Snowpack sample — Loveland Pass, Silver Plume, Colorado, USA (12/14/25, 10:50 AM MST)
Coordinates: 39.664, -105.882
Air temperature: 36 °F
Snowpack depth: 67 cm
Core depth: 20 cm
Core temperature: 46.4 °F
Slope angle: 6°, slope face: 326°
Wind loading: low
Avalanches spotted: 0
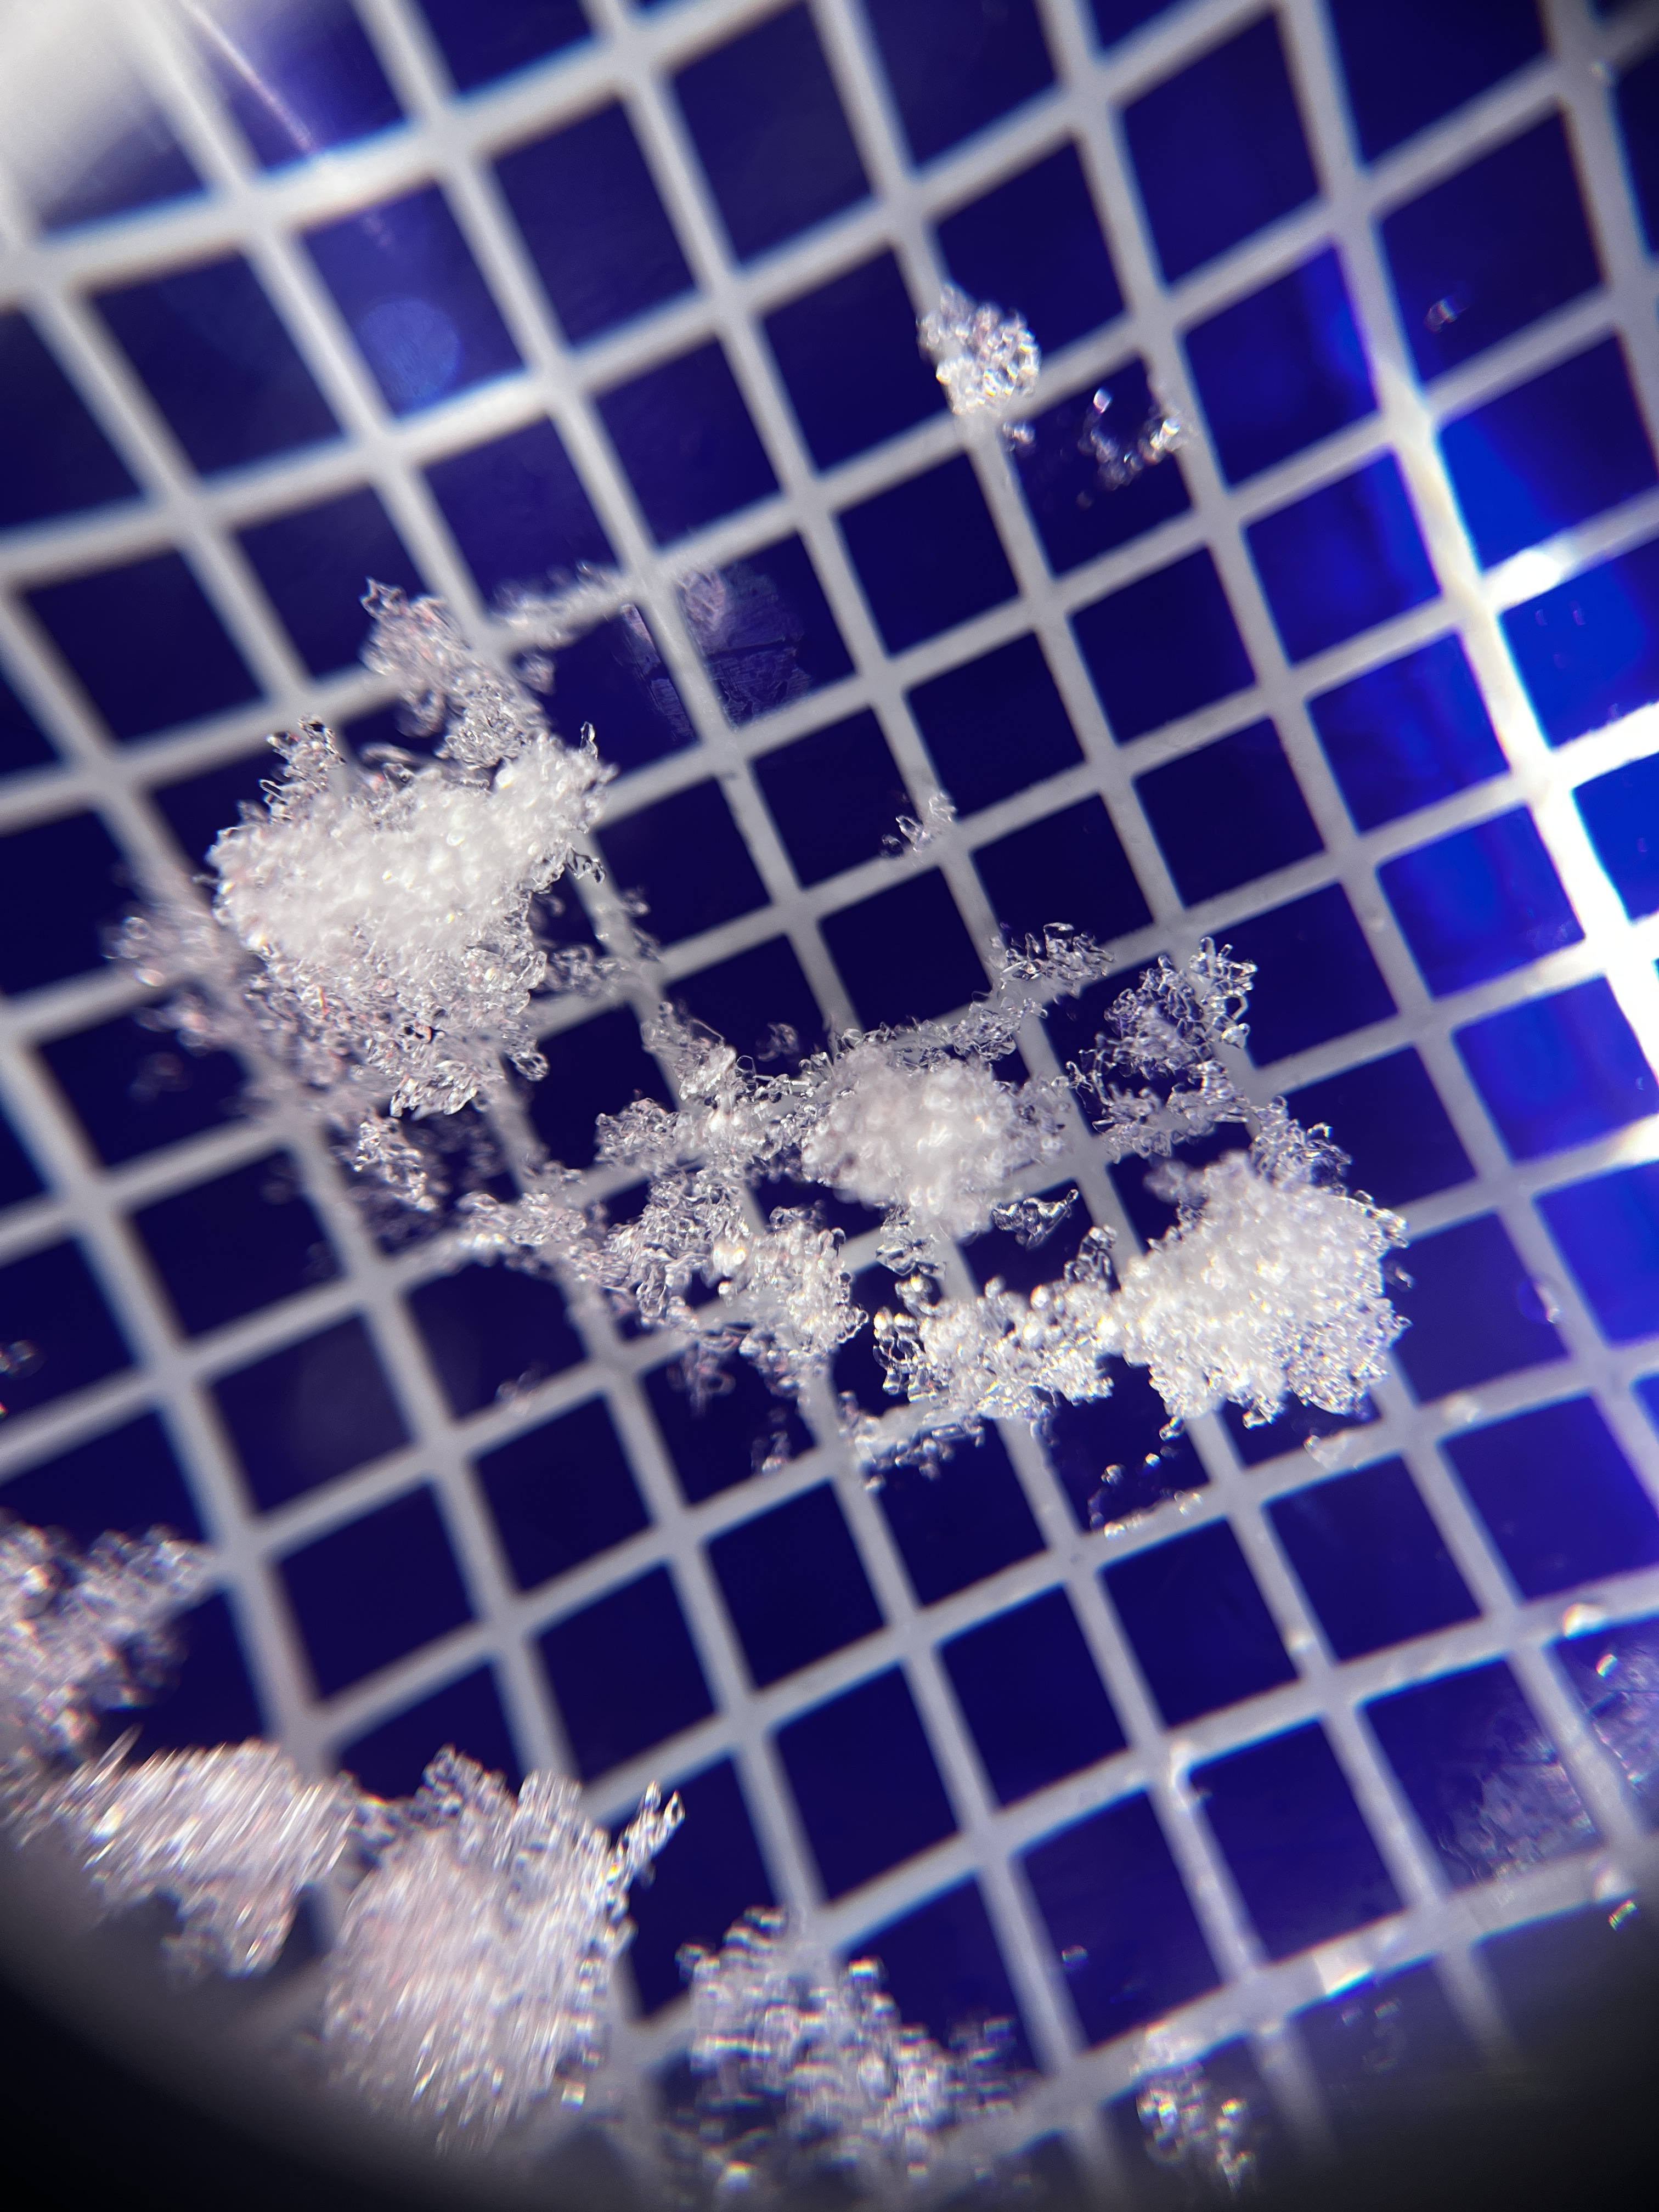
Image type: magnified_profile
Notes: No avalanches spotted, very late start to the season with minimal snowpack